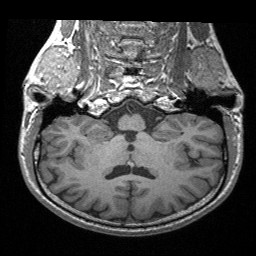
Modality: T1w
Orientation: sagittal